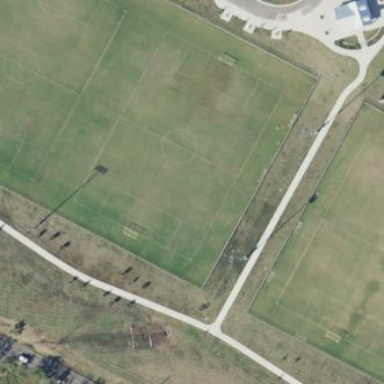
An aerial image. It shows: Grass pitch designated for soccer.